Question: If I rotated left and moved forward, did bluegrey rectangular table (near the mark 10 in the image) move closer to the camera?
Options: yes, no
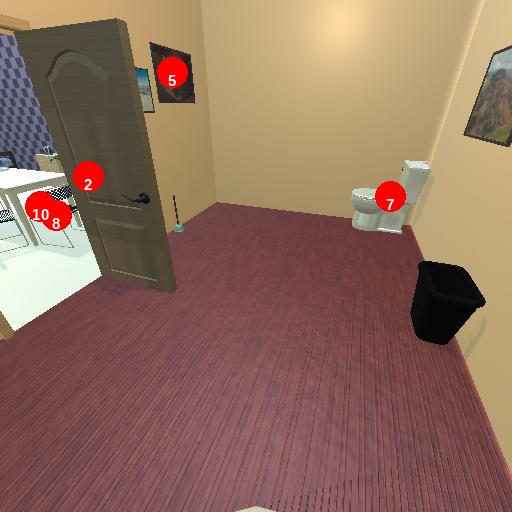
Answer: yes